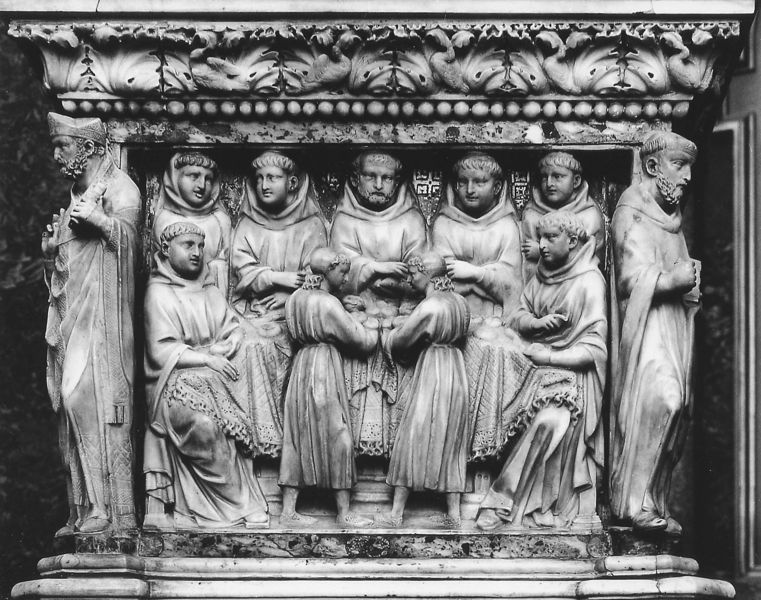
Titel: Schrein des hl. Dominikus
Künstler: Niccolò Pisano
Standort: Bologna, S. Domenico (EU - I)
Schlagwörter: mann, menschen, marmor, männer, stein, kutte, sitzend, stehend, kind, locken, kinder, relief, figuren, detail, verzierung, foto, schwarzweiß, kugel, fries, sims, mönche, tonsur, hochrelief, mittelalter